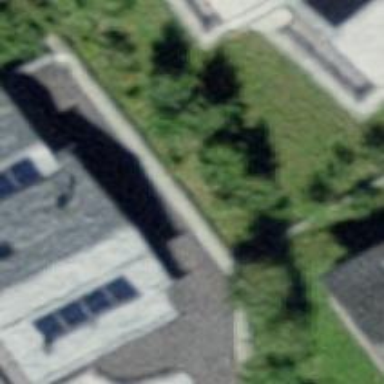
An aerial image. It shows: Solar power generator using photovoltaic method with solar photovoltaic panel types.